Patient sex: M
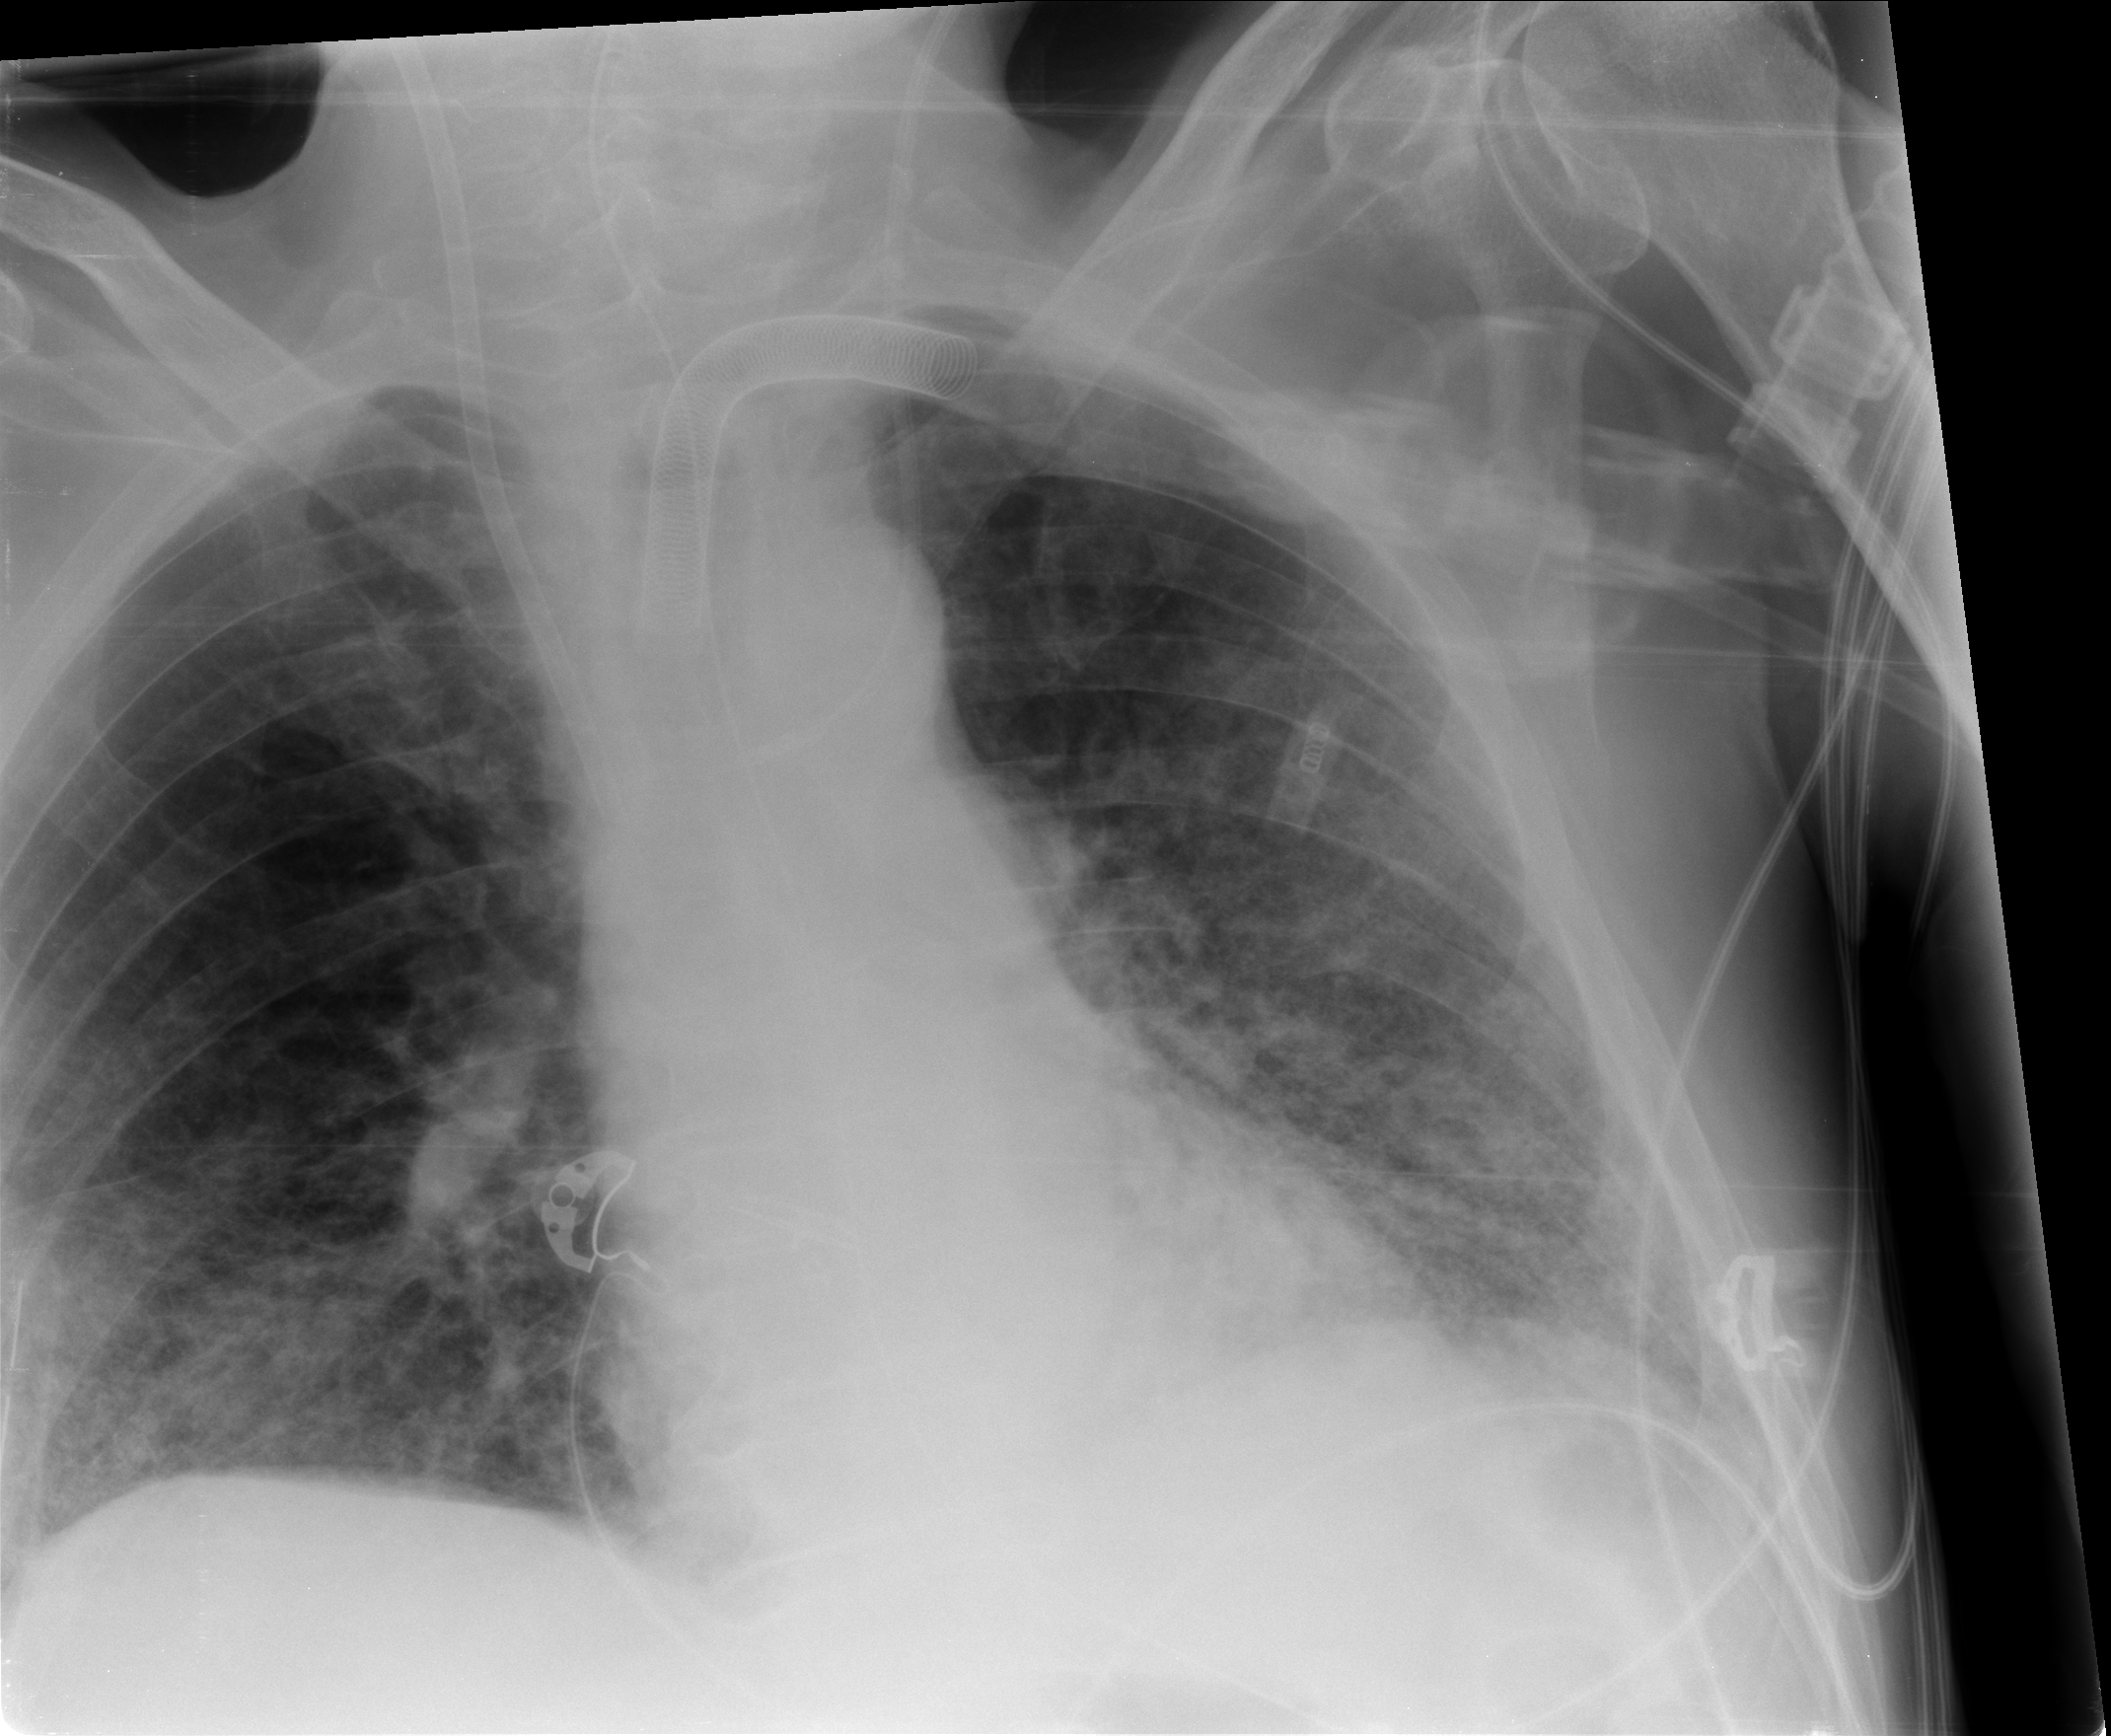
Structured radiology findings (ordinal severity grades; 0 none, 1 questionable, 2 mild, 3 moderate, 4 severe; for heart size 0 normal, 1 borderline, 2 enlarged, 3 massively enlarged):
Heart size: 0
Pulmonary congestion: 2
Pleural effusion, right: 0
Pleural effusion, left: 1
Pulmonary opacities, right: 2
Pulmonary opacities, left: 3
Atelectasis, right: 2
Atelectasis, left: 2